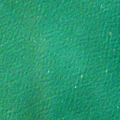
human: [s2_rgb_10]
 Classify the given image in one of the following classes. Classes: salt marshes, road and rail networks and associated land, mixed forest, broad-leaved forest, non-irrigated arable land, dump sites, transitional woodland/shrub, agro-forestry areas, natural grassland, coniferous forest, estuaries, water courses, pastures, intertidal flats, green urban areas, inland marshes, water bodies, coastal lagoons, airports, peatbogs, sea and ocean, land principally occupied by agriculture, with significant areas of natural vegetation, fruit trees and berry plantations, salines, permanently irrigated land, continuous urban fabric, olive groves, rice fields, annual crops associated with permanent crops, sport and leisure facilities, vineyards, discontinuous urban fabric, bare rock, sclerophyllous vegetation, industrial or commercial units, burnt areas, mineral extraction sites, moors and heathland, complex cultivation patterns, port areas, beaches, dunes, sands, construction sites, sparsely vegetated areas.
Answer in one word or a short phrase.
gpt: sea and ocean